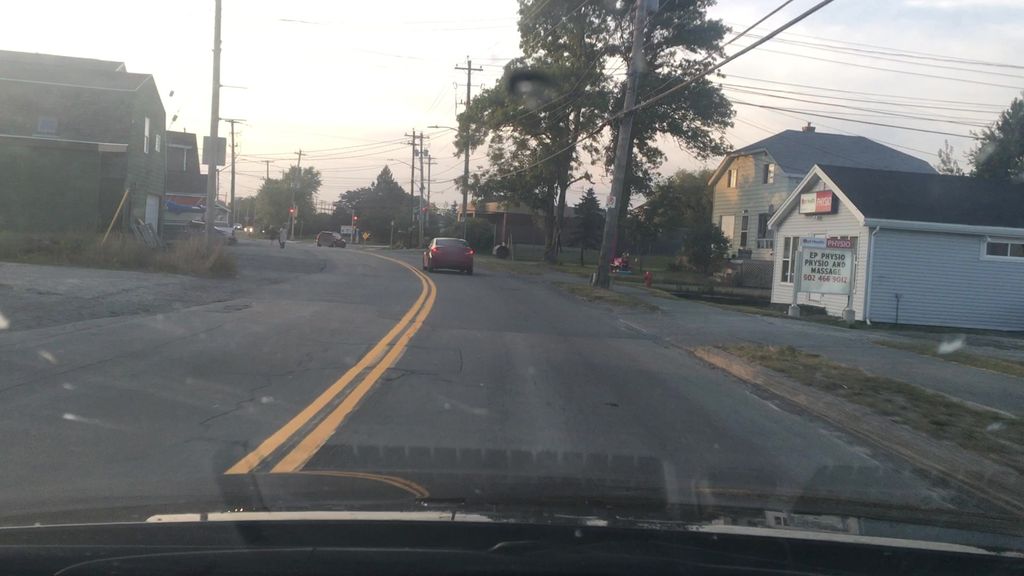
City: halifax